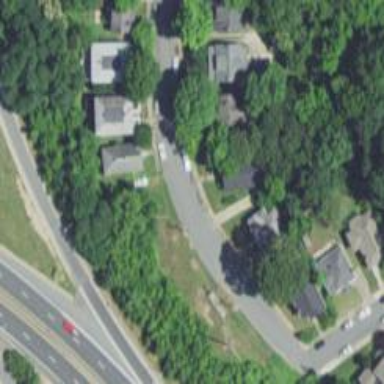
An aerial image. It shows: Residential road with sidewalk on the left side.